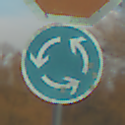
Verkehrszeichen: Kreisverkehr
Zusatzzeichen oben: Stop
Umgebung: Outdoor, RoadRail
Tageszeit: SunriseSunset
Wetter: PartlyCloudy
Licht: Natural
Jahreszeit: NotSpecified
Kontrast: HighContrast